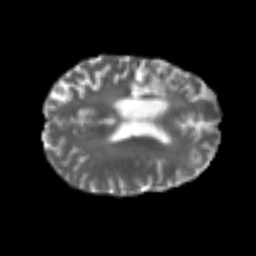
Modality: T2w
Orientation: axial
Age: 53
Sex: female
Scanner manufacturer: siemens
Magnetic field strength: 3 T
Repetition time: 4.999 s
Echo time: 0.07946 s